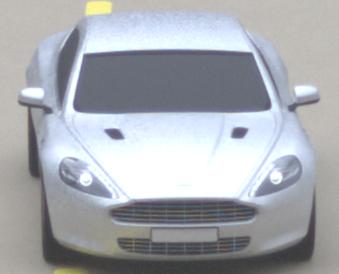
Make: Aston Martin
Model: Rapide
Detailed model: Rapide
Model produced from: 2010/03
Model produced until: 2013/07
Doors: 5
Color: white
Road condition: dry road
Daytime: morning or afternoon
Contrast: low contrast